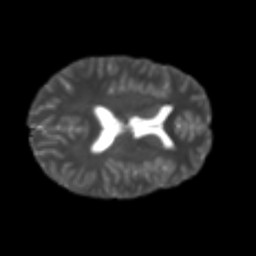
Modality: T2w
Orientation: axial
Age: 25
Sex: female
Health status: healthy
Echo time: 0.074 s